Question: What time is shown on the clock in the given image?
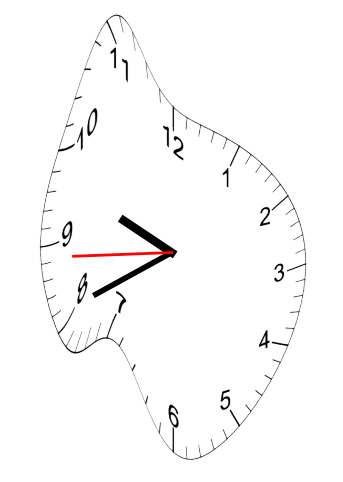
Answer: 09:40:44